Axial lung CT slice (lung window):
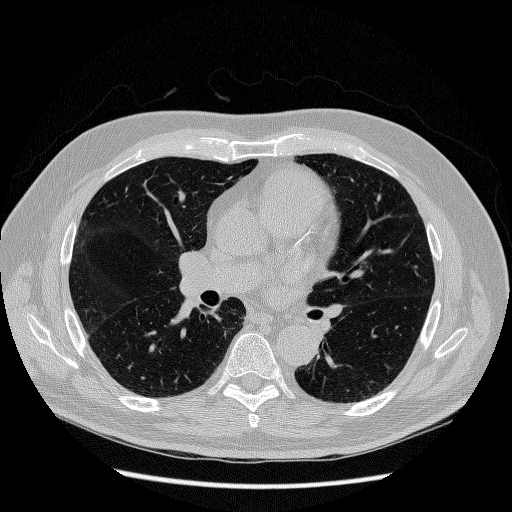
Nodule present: no